Aerial crown-view tile of a tropical tree (Barro Colorado Island, Panama), acquired 20240918:
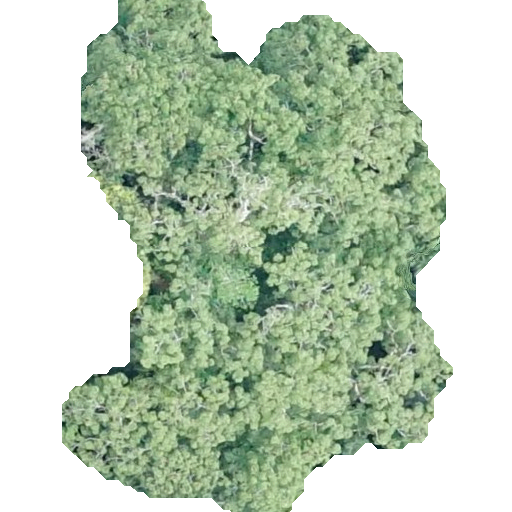
Species: Ceiba pentandra
GBIF accepted scientific name: Ceiba pentandra
Crown area: 232.969 m²